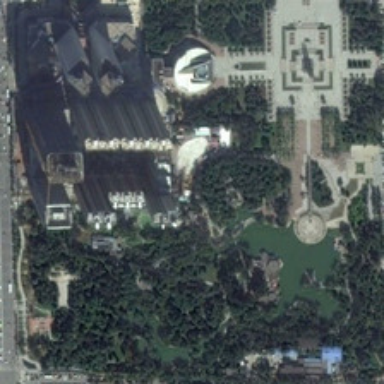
Many green trees and a pond are in a park near some buildings .